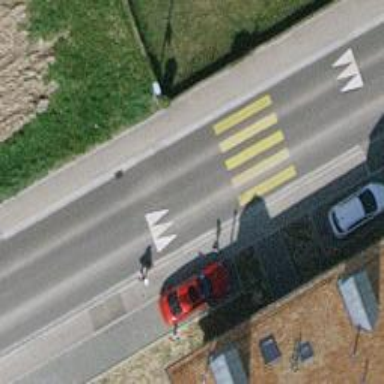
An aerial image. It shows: Uncontrolled road crossing with markings.